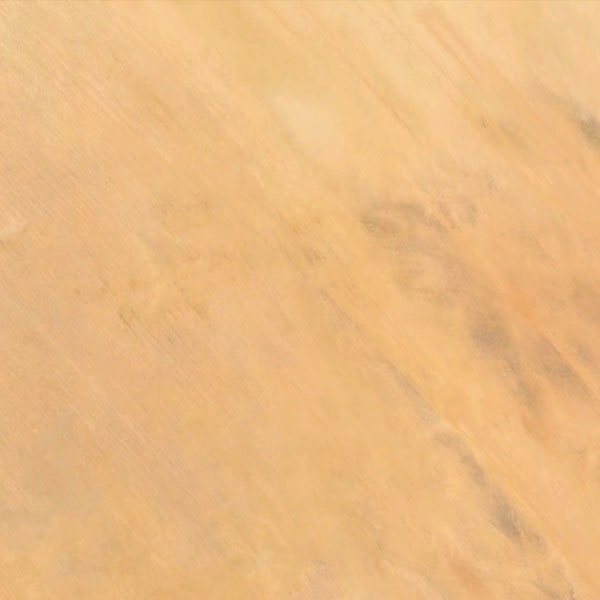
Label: Desert